Interaction volume radius: 5 \u00c5
Interaction volume height: 15 \u00c5
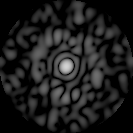
Disorder parameter: 0.8262